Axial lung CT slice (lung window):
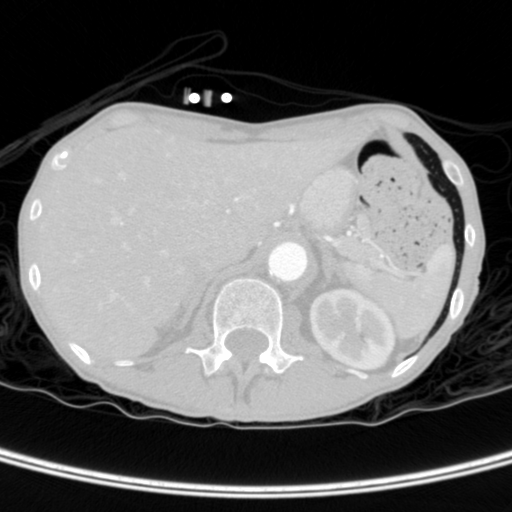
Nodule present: no